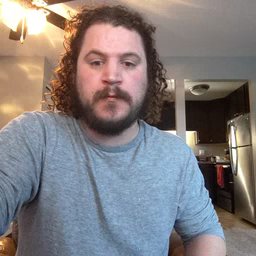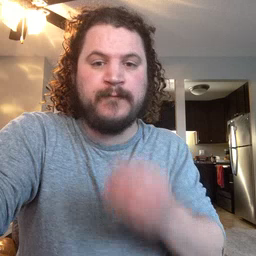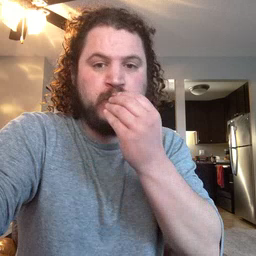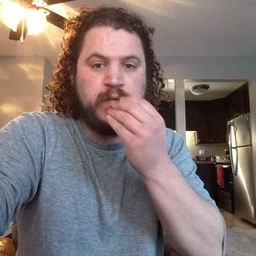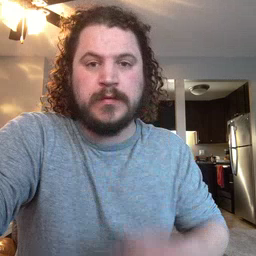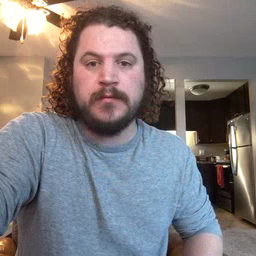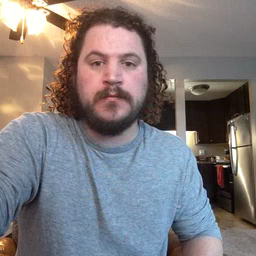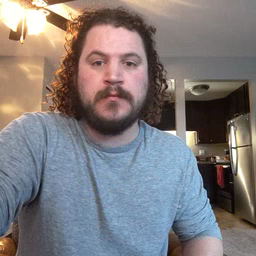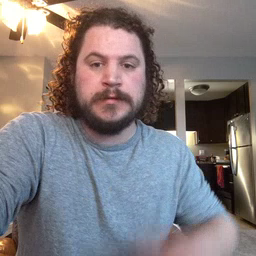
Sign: food